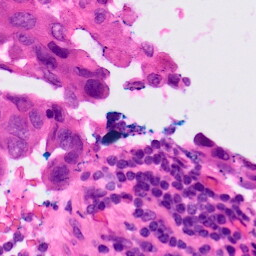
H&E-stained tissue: Lung